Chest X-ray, AP view. Patient: 7 years old, sex F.
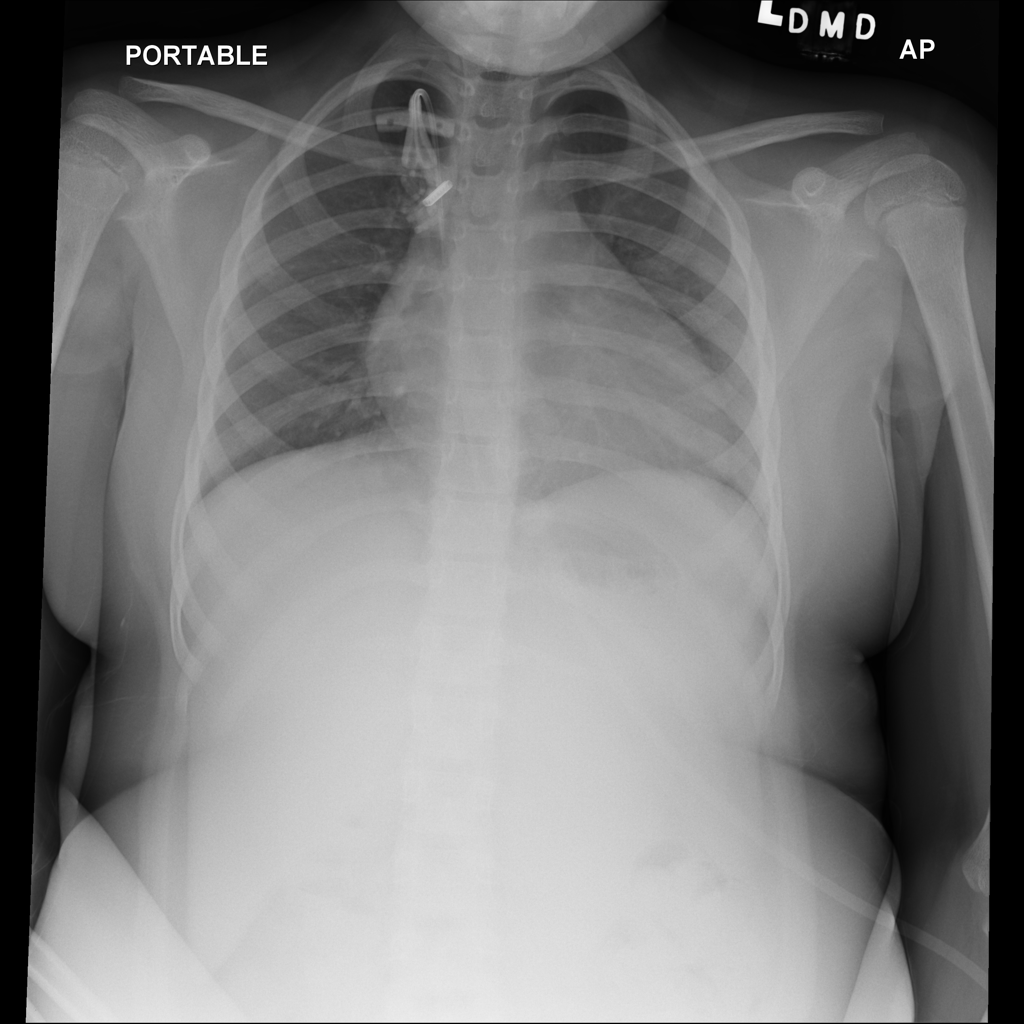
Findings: No Finding